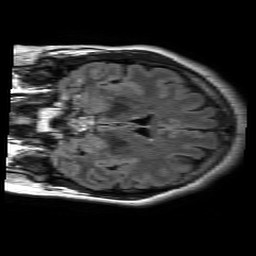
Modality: FLAIR
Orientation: coronal
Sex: female
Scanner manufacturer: philips
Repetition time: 11 s
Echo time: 0.125 s